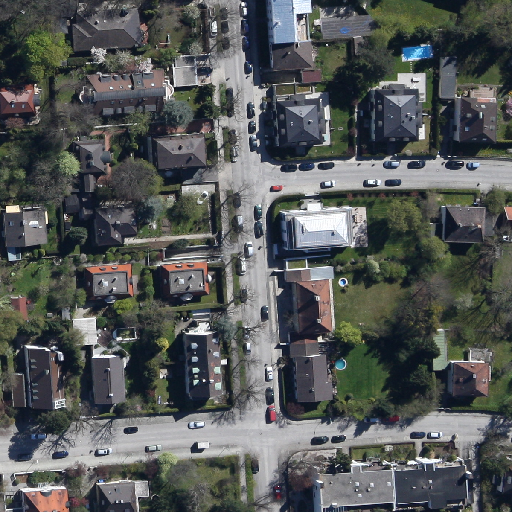
Referring expression: sidewalk along with tree